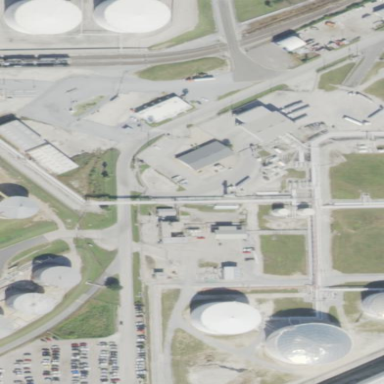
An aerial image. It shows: Industrial area designated as petroleum terminal.